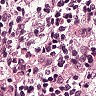
Metastatic tissue present: no